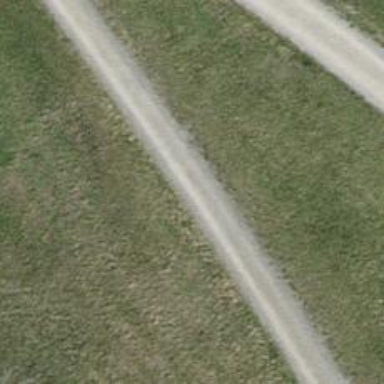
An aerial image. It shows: Compacted track with grade2 level.